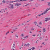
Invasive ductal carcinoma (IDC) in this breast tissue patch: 0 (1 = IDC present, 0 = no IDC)